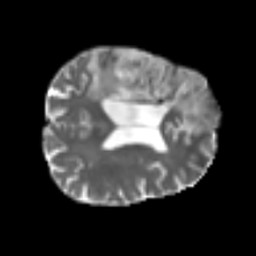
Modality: T2w
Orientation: axial
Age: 64
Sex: male
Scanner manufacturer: siemens
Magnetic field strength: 3 T
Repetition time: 4.999 s
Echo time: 0.07946 s